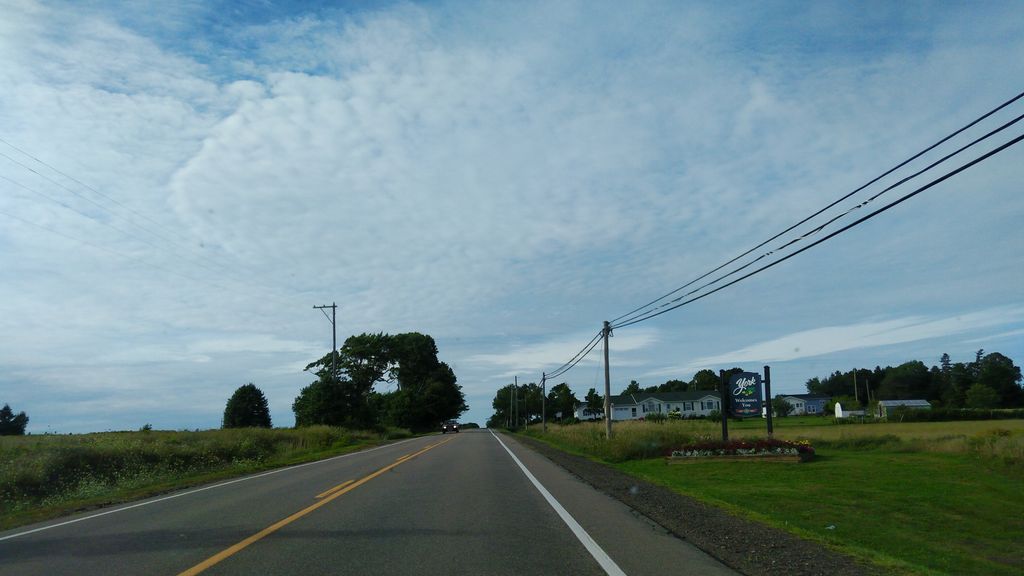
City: charlottetown